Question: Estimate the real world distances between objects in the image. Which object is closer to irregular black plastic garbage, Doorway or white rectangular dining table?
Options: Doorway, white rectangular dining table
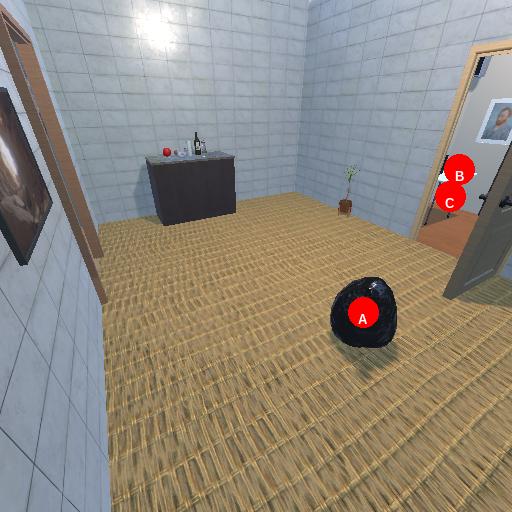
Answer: Doorway